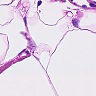
Metastatic tissue present: no